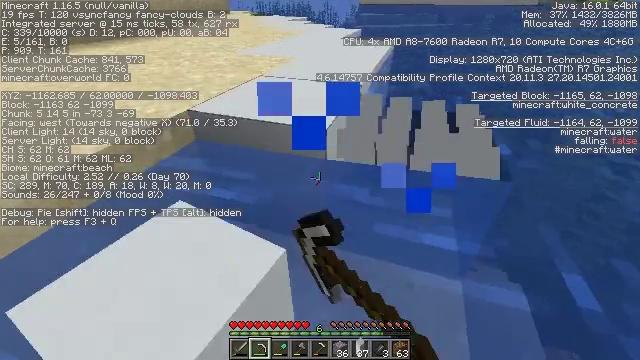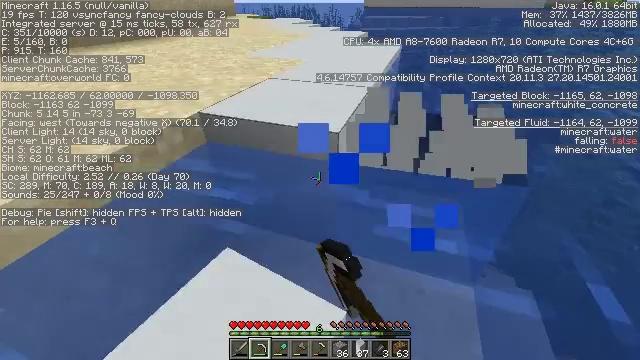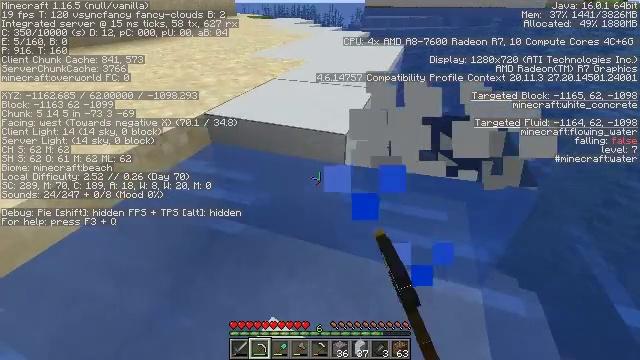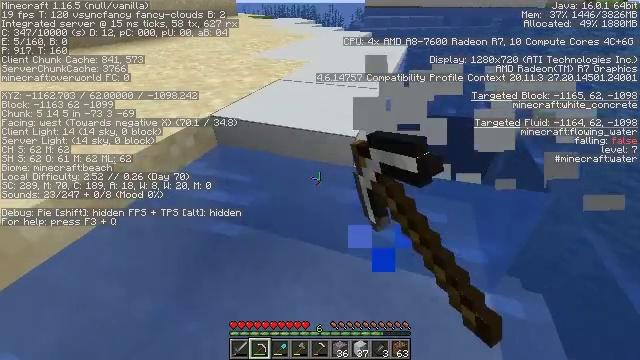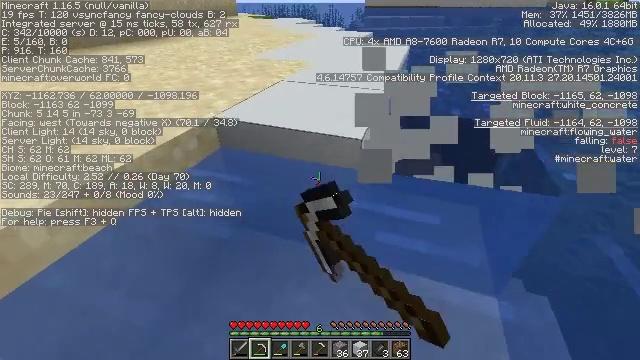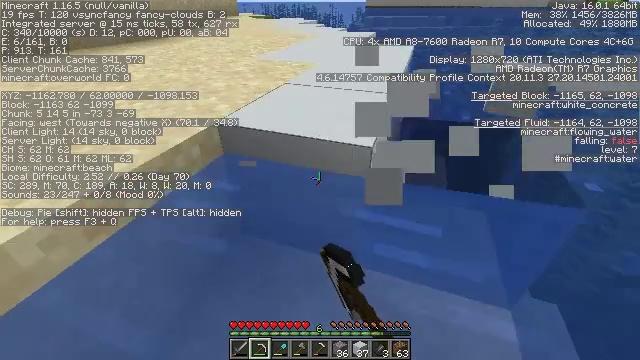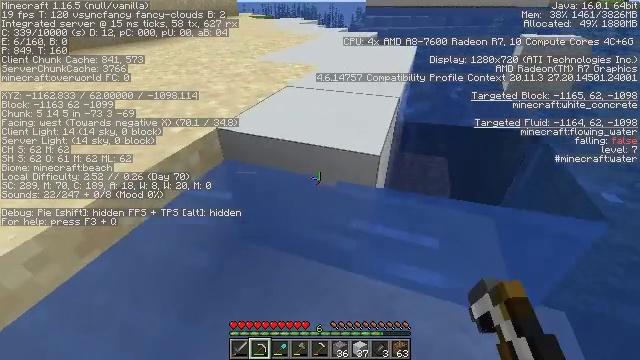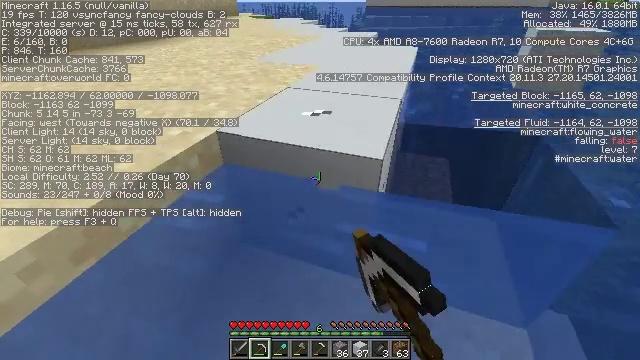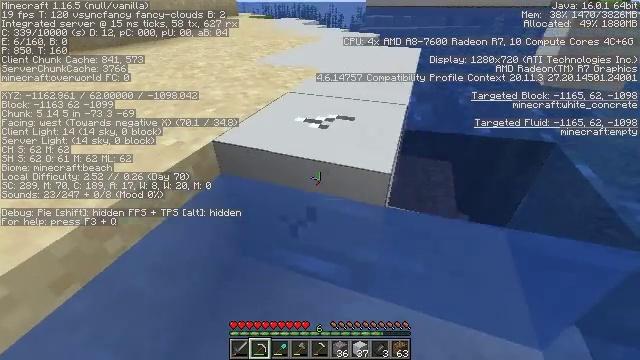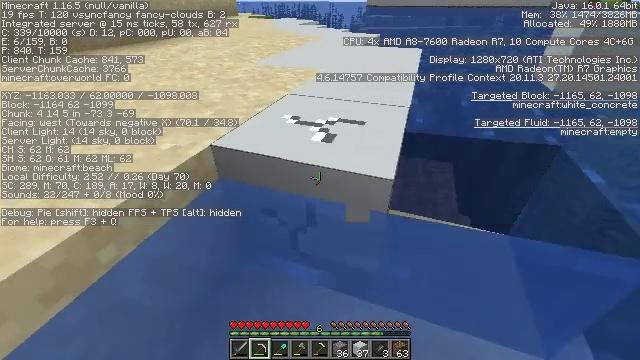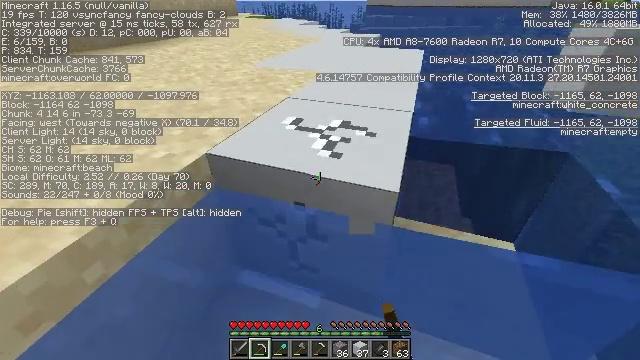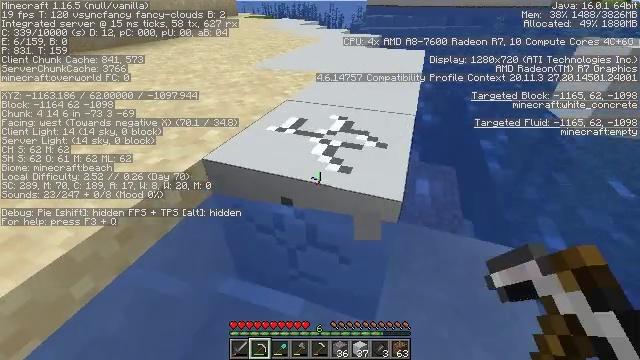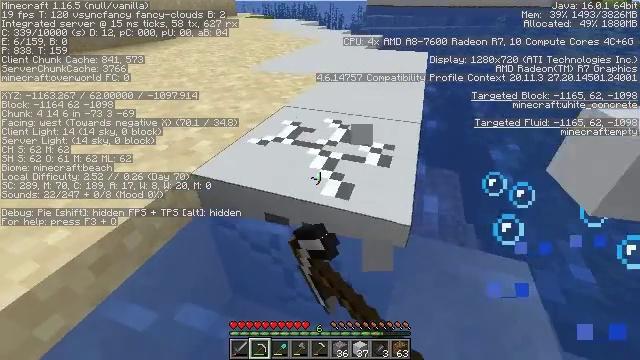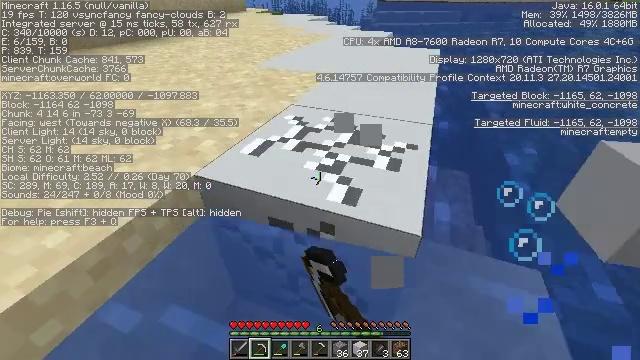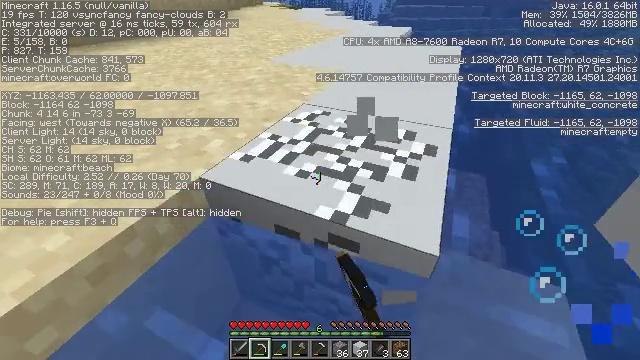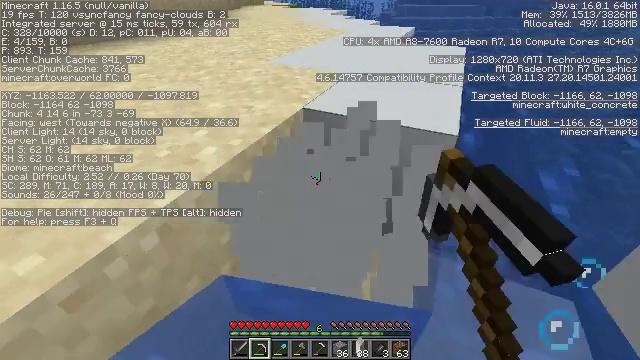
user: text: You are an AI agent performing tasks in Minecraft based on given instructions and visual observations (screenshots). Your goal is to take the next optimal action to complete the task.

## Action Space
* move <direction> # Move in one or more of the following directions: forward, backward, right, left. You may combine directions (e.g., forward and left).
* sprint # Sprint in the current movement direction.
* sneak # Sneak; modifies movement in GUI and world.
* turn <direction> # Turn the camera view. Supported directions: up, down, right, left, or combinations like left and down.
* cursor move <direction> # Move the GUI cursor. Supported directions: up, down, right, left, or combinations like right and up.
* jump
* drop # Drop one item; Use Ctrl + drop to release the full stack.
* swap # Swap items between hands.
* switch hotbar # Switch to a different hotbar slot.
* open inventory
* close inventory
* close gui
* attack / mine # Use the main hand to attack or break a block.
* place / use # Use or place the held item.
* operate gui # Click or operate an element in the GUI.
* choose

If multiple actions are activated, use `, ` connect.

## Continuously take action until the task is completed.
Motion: motion action
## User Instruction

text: Gather white concrete for building projects.
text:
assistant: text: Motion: attack / mine
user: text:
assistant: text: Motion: attack / mine
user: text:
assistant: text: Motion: move forward and move right, attack / mine
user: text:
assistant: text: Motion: move forward and move right, attack / mine
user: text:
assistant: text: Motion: move forward and move right, attack / mine
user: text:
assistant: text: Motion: move forward and move right, attack / mine
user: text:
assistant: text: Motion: move forward and move right, attack / mine
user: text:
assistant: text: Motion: move forward and move right, attack / mine
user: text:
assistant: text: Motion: move forward and move right, attack / mine
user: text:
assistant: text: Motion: move forward and move right, attack / mine
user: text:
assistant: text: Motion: move forward and move right, attack / mine
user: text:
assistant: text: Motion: move forward and move right, attack / mine
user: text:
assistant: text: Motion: move forward and move right, turn left, attack / mine
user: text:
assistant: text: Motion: move forward and move right, turn left, attack / mine
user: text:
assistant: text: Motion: move forward and move right, attack / mine
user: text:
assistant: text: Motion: move forward and move right, attack / mine
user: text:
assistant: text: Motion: move forward and move right, attack / mine
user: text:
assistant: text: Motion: move forward and move right, attack / mine
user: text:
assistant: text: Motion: move forward and move right, attack / mine
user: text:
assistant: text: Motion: move forward and move right, attack / mine
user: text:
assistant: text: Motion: move forward and move right, attack / mine
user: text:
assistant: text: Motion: move forward and move right, turn right, attack / mine
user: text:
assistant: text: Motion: move forward and move right, turn right, attack / mine
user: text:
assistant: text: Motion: move forward and move right, turn right, attack / mine
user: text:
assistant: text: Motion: move forward and move right, attack / mine
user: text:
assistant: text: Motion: move forward and move right, attack / mine
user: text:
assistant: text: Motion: move forward and move right, attack / mine
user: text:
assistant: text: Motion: move forward and move right, attack / mine
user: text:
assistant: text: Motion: move forward and move right, attack / mine
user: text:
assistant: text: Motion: move forward and move right, attack / mine